Field crop: maize
Growth stage: 2
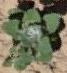
Species: chenopodium